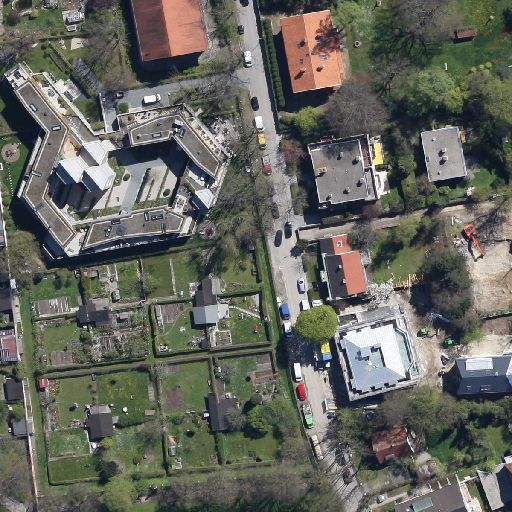
Referring expression: low vegetation surrounded by building